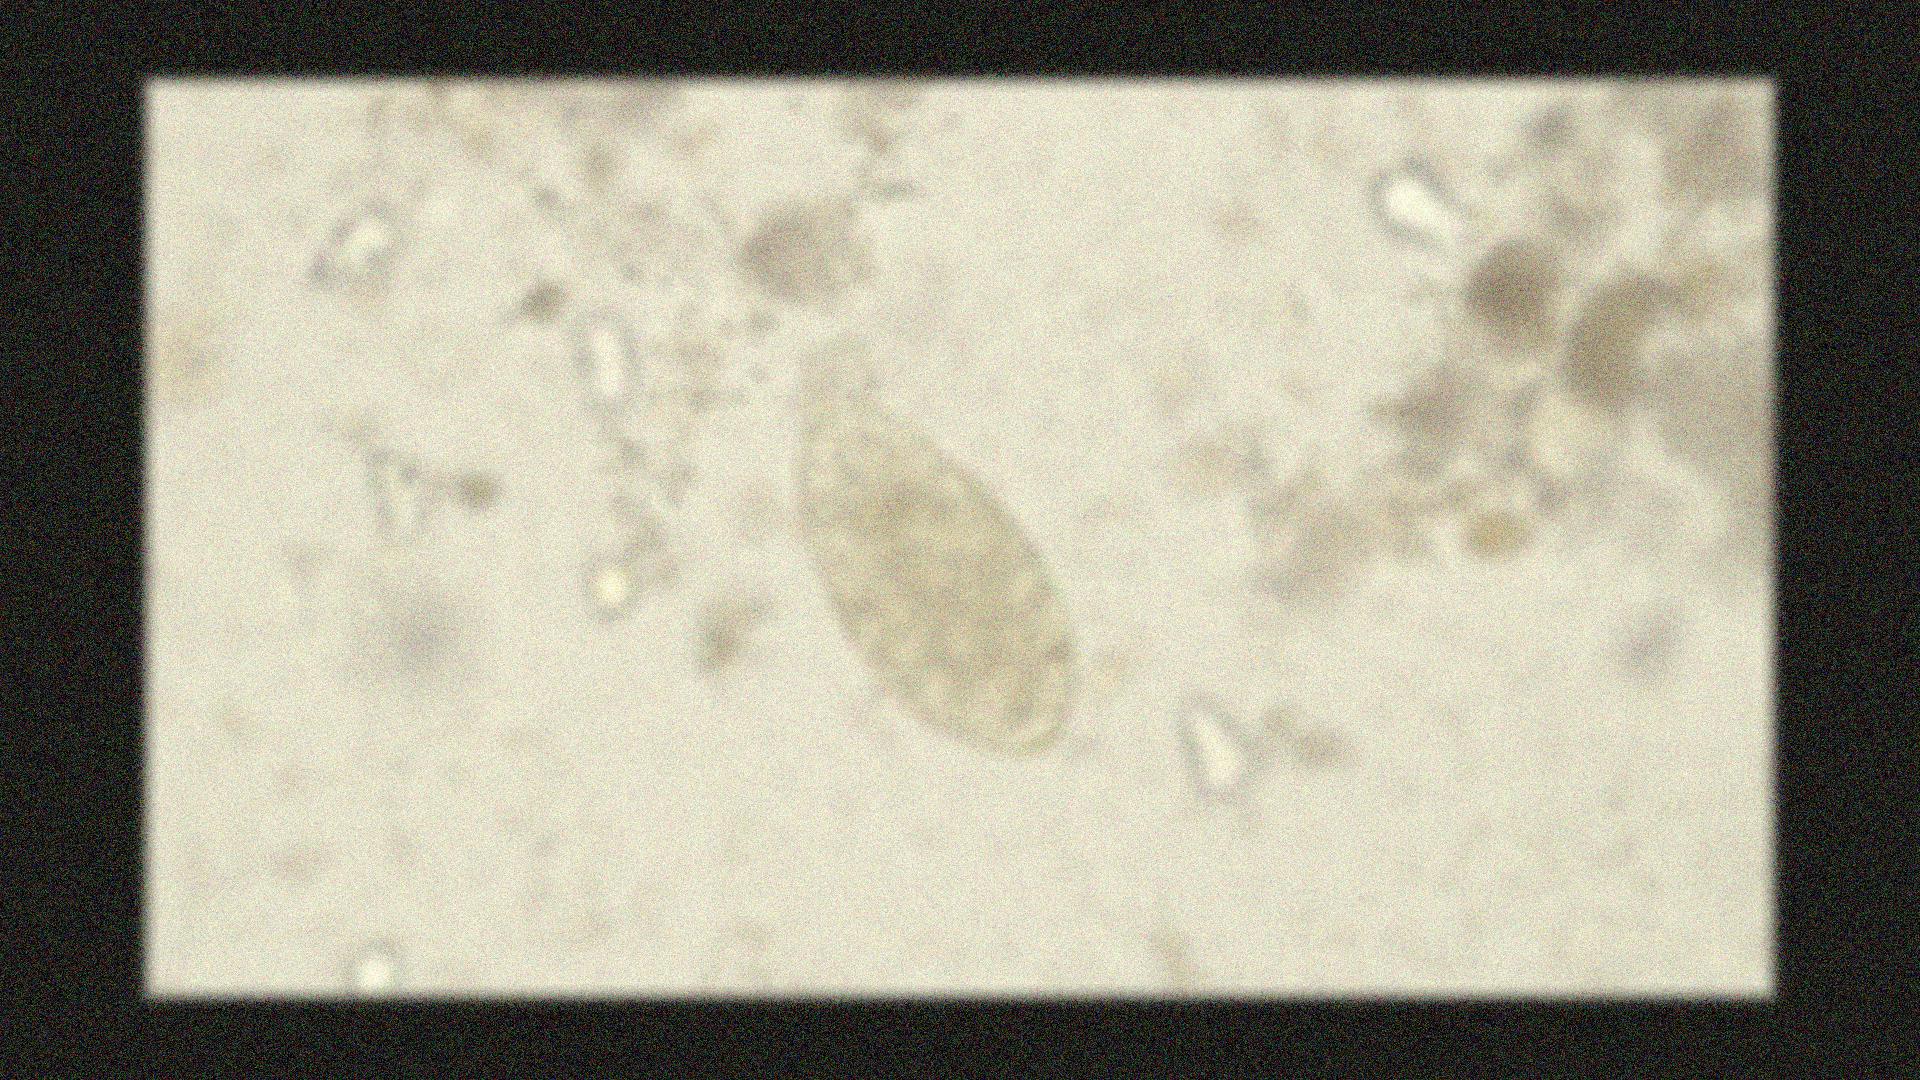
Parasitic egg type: Fasciolopsis buski